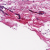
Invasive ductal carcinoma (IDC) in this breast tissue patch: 0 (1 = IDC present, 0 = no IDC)